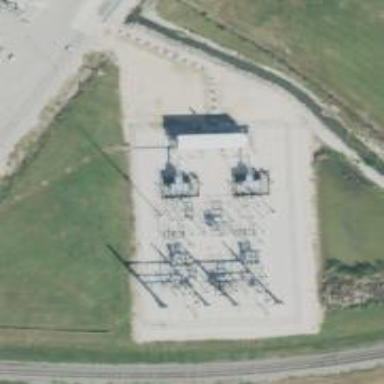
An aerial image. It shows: Switch for power supply.